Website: crate-barrel
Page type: gifting
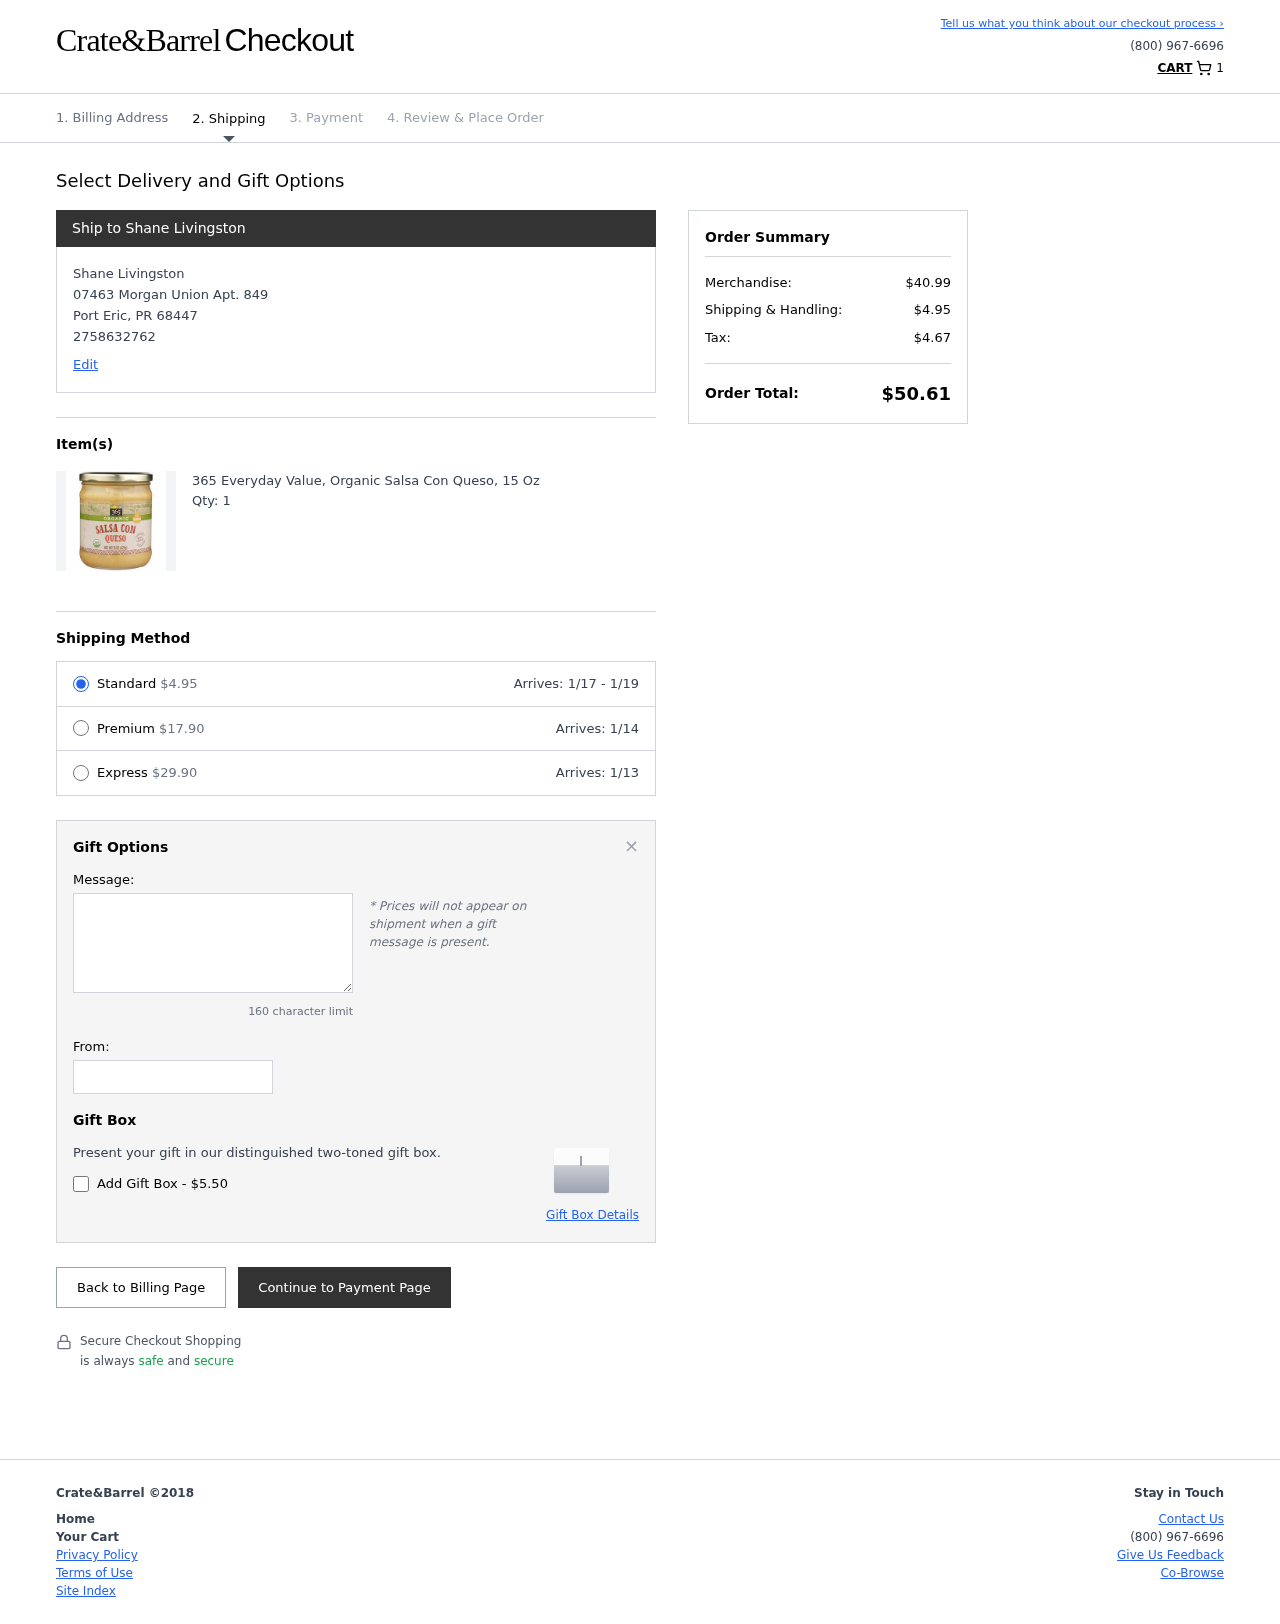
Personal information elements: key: PII_CITY
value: Port Eric
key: PII_FULLNAME
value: Shane Livingston
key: PII_GIFT_FIRSTNAME
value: Robert
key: PII_GIFT_MESSAGE
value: Hey Robert, I stumbled upon this organic salsa con queso, and I immediately thought of our taco nights! Hope it spices up your next gathering. Enjoy!
Shane
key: PII_PHONE
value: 2758632762
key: PII_POSTCODE
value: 68447
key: PII_STATE_ABBR
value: PR
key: PII_STREET
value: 07463 Morgan Union Apt. 849
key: PII_FULLNAME2
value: Shane Livingston
Product elements: key: PRODUCT1_NAME
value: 365 Everyday Value, Organic Salsa Con Queso, 15 Oz
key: PRODUCT1_QUANTITY
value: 1
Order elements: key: ORDER_NUM_ITEMS
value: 1
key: ORDER_SHIPPING_COST
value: $4.95
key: ORDER_DELIVERY_DATE_RANGE
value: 1/17 - 1/19
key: ORDER_PREMIUM_SHIPPING
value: $17.90
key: ORDER_PREMIUM_DATE
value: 1/14
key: ORDER_EXPRESS_SHIPPING
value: $29.90
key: ORDER_EXPRESS_DATE
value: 1/13
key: ORDER_SUBTOTAL
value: $40.99
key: ORDER_TAX
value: $4.67
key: ORDER_TOTAL
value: $50.61